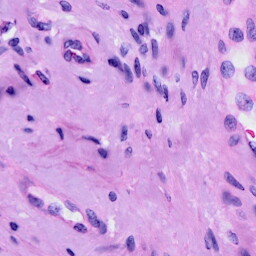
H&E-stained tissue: Cervix